Field crop: maize
Growth stage: 2
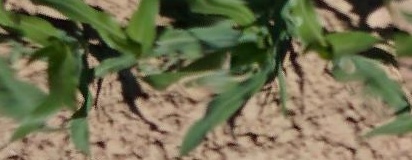
Species: maize